Question: Using the <URL> to create an application preferences window that doesn't require any extra code, I seem to have triggered a crash that I cannot trace.
While the stuff from Apple is older, I believe I have the settings pretty much the same as shown here:
When I run my application (Hcode) and go to the preferences menu item, it brings up the proper window with the defaults I specified in the bindings with the exception of the Spaces per tab is blank (no idea how to fix this).
When the window is closed, the application crashes with a backtrace similar to this:
'''
(gdb) bt
#0 0x00007fff800cb1d4 in objc_msgSend_vtable5 ()
#1 0x00007fff80447cf3 in -[NSMenu _enableItem:] ()
#2 0x00007fff80447ad8 in -[NSCarbonMenuImpl _carbonUpdateStatusEvent:handlerCallRef:] ()
#3 0x00007fff8042b3b0 in NSSLMMenuEventHandler ()
#4 0x00007fff80e06b57 in DispatchEventToHandlers ()
#5 0x00007fff80e060a6 in SendEventToEventTargetInternal ()
#6 0x00007fff80e23d85 in SendEventToEventTarget ()
#7 0x00007fff80e52e61 in SendHICommandEvent ()
#8 0x00007fff80e66357 in UpdateHICommandStatusWithCachedEvent ()
#9 0x00007fff80e02a6d in HIApplication::EventHandler ()
#10 0x00007fff80e06b57 in DispatchEventToHandlers ()
#11 0x00007fff80e060a6 in SendEventToEventTargetInternal ()
#12 0x00007fff80e23d85 in SendEventToEventTarget ()
#13 0x00007fff80e6599b in SendMenuOpening ()
#14 0x00007fff80e65388 in DrawTheMenu ()
#15 0x00007fff80e65149 in MenuChanged ()
#16 0x00007fff80e643d4 in TrackMenuCommon ()
#17 0x00007fff80e60dbe in MenuSelectCore ()
#18 0x00007fff80e60596 in _HandleMenuSelection2 ()
#19 0x00007fff802fc3b9 in _NSHandleCarbonMenuEvent ()
#20 0x00007fff802cfeda in _DPSNextEvent ()
#21 0x00007fff802cf379 in -[NSApplication nextEventMatchingMask:untilDate:inMode:dequeue:] ()
#22 0x00007fff8029505b in -[NSApplication run] ()
#23 0x00007fff8028dd7c in NSApplicationMain ()
#24 0x0000000100001cac in main (argc=1, argv=0x7fff5fbff5e0) at /Users/iaefai/Projects/Hcode/Source/main.m:13
'''
I am at a complete loss as to what the problem is. Is there potentially a better way of doing this?
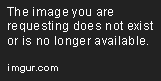
Answer: Your stack trace shows a crash in updating/drawing a menu item. This seems to have nothing to do with your bound checkbox.
Run your app in Instruments with its Zombies template; it'll probably tell you that you (or Cocoa) sent a message to a deallocated object. Find out what the object was, and fix the under-retention or over-release that caused it to die prematurely.